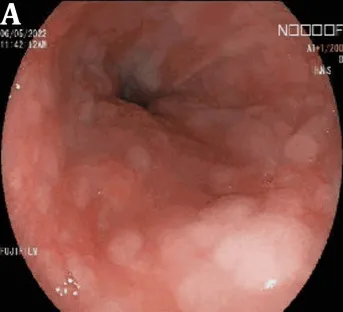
Endoscopic view of the esophagus (A and B), which showed diffused white nodular lesions along the esophagus with cobblestone appearance; no ulcer or mass was noted.
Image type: endoscopy (gi_endoscopy)